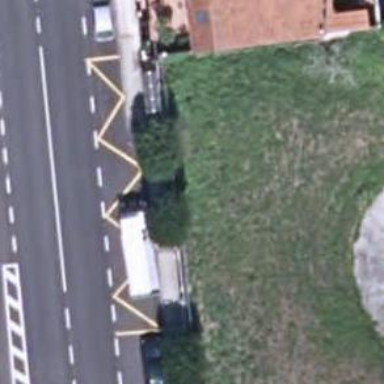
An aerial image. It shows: Bus stop with platform for public transport.